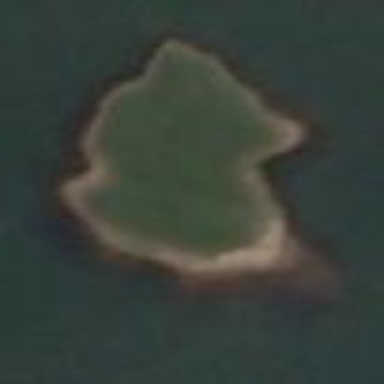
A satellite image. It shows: Islet.